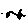
Label: cloud